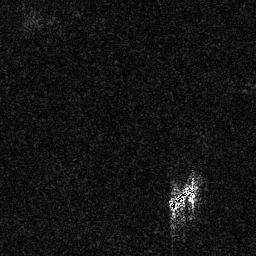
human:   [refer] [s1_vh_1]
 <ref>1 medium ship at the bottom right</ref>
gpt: <box>[[64, 70, 77, 82, 0]]</box>